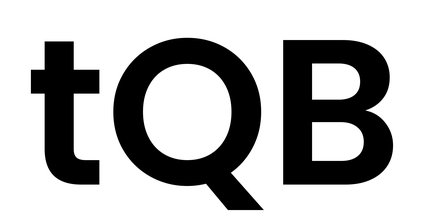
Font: Poppins-SemiBold